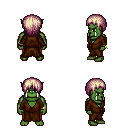
a pixel art fantasy rpg character, male body template, orc, green skin, brown robe, red pants, white blonde plain hairstyle, bracelets, four views (front, back, left, right), 2x2 character sprite sheet, small pixel art, hard edges, no anti-aliasing